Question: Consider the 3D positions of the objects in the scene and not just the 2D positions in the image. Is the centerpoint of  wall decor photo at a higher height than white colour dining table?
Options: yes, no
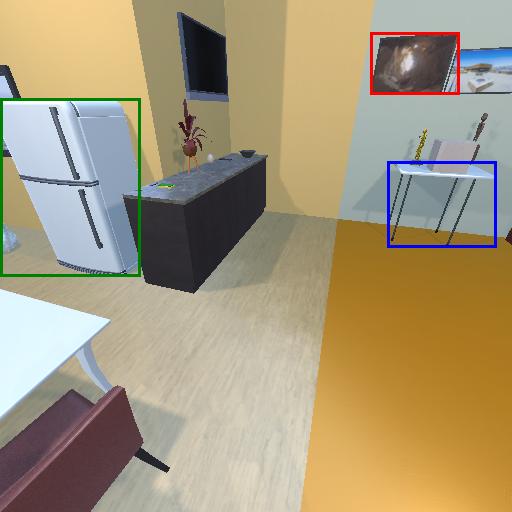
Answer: yes